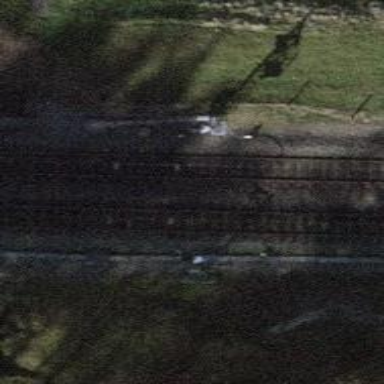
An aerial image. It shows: Railway signal.